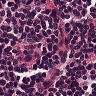
Metastatic tissue present: no